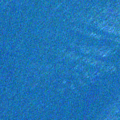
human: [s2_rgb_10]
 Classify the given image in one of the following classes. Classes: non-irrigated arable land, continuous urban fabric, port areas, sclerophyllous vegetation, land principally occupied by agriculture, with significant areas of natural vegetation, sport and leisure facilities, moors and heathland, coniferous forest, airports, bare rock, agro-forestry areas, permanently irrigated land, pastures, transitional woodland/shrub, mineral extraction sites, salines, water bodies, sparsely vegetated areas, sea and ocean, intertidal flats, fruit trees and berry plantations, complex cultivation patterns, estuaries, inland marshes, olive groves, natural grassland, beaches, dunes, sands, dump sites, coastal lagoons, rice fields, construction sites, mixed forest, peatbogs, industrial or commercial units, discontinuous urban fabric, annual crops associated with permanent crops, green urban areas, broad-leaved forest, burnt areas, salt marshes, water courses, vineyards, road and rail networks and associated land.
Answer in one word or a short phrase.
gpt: sea and ocean